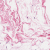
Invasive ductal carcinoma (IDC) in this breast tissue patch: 0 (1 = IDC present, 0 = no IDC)